Here is the wavelet time-frequency representation (scalogram) of a rolling-element bearing's vibration measurement. Based on the visible evidence, which condition applies: normal, inner_race, outer_race, ball?
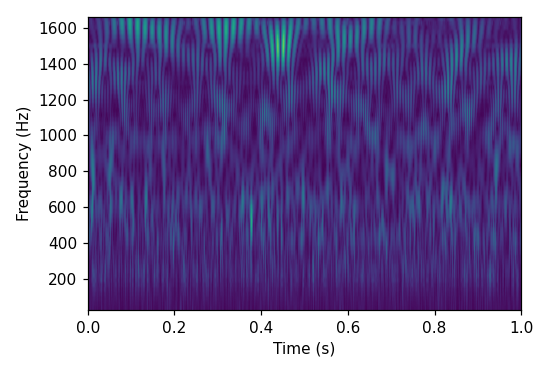
Answer: outer_race